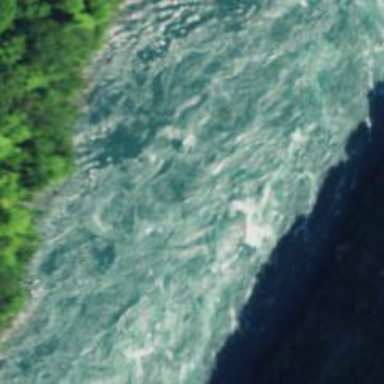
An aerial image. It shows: Rapids in the waterway.